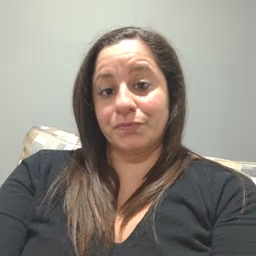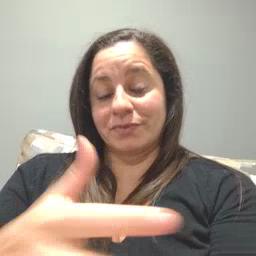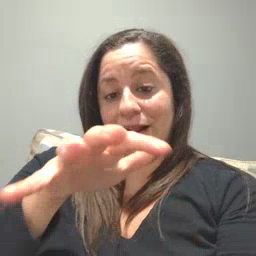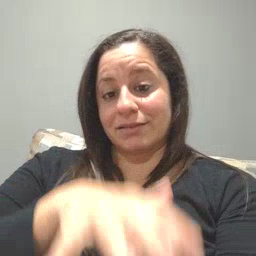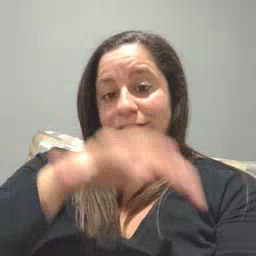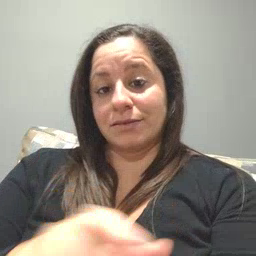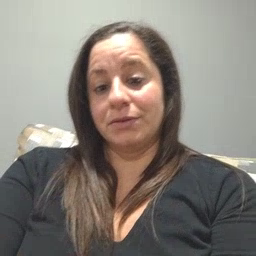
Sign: alligator